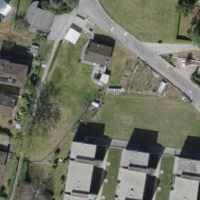
EUNIS habitat code: 55
Species observed at this site:
Diospyros lotus